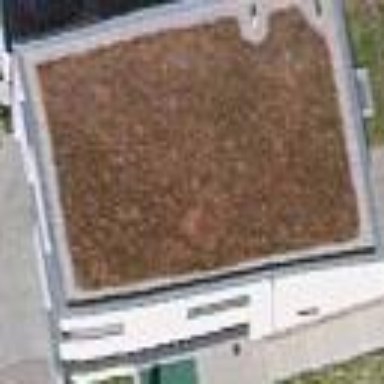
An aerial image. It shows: Building with flat roof.